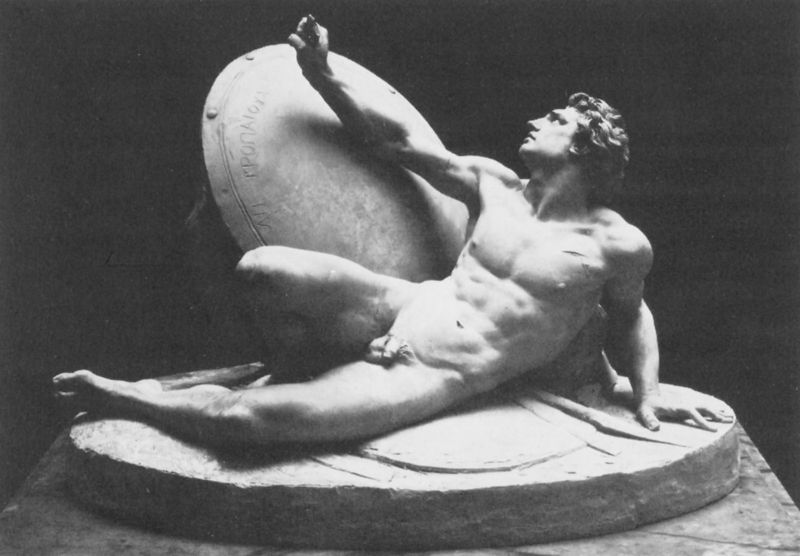
Titel: Othryades
Künstler: Johan Tobias Sergel
Institution: Stockholm, Nationalmuseum
Schlagwörter: akt, fuß, hand, held, körper, mann, nackt, finger, grau, marmor, schwarz, weiss, blick, arm, augen, mensch, sockel, stein, tod, haare, skulptur, statue, beine, liegen, muskeln, inschrift, bauch, bildhauerei, plinthe, geschlecht, liegend, schenkel, zehen, foto, fotografie, oben, penis, schild, antike, unbekleidet, schwarzweiss, photo, grab, antik, dramatisch, griechisch, speer, gefallen, troja, grabdeckel, mühlstein, toja, arm ausgestreckt, sterbender gallier, grabschmuck